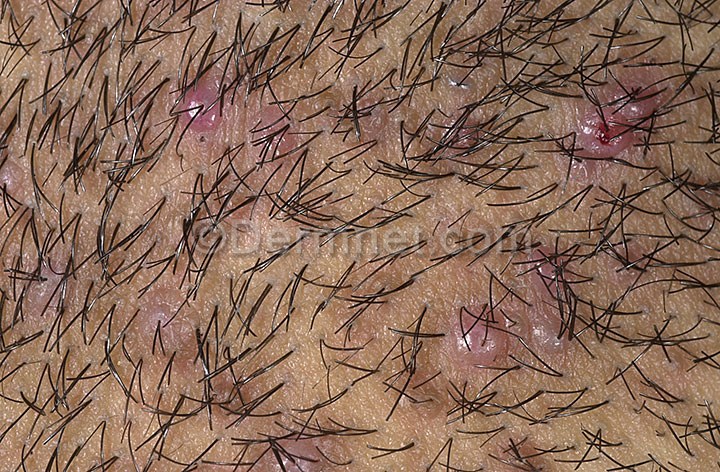
Disease: Hair Loss Photos Alopecia and other Hair Diseases